Interaction volume radius: 10 \u00c5
Interaction volume height: 15 \u00c5
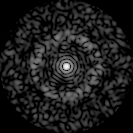
Disorder parameter: 0.8523